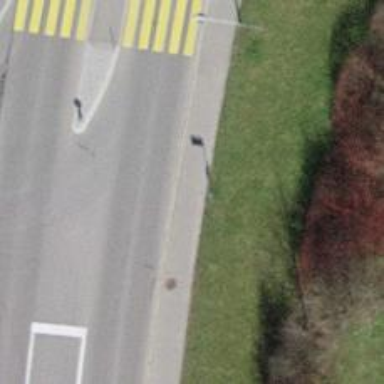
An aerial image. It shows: Bus stop with platform for public transport.